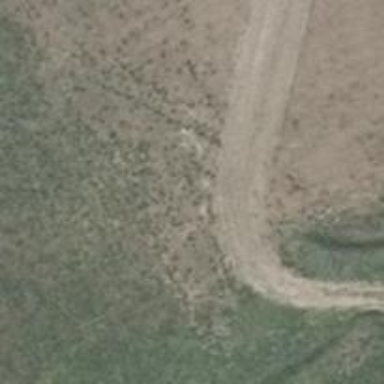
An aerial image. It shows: Dirt track road.